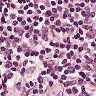
Metastatic tissue present: no